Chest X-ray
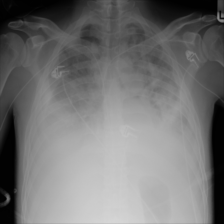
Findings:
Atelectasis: negative
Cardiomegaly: negative
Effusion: positive
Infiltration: positive
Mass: negative
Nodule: negative
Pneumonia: positive
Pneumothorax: negative
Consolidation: negative
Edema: positive
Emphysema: negative
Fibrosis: negative
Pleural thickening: negative
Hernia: negative